Platform: macOS
Application: Arc Browser
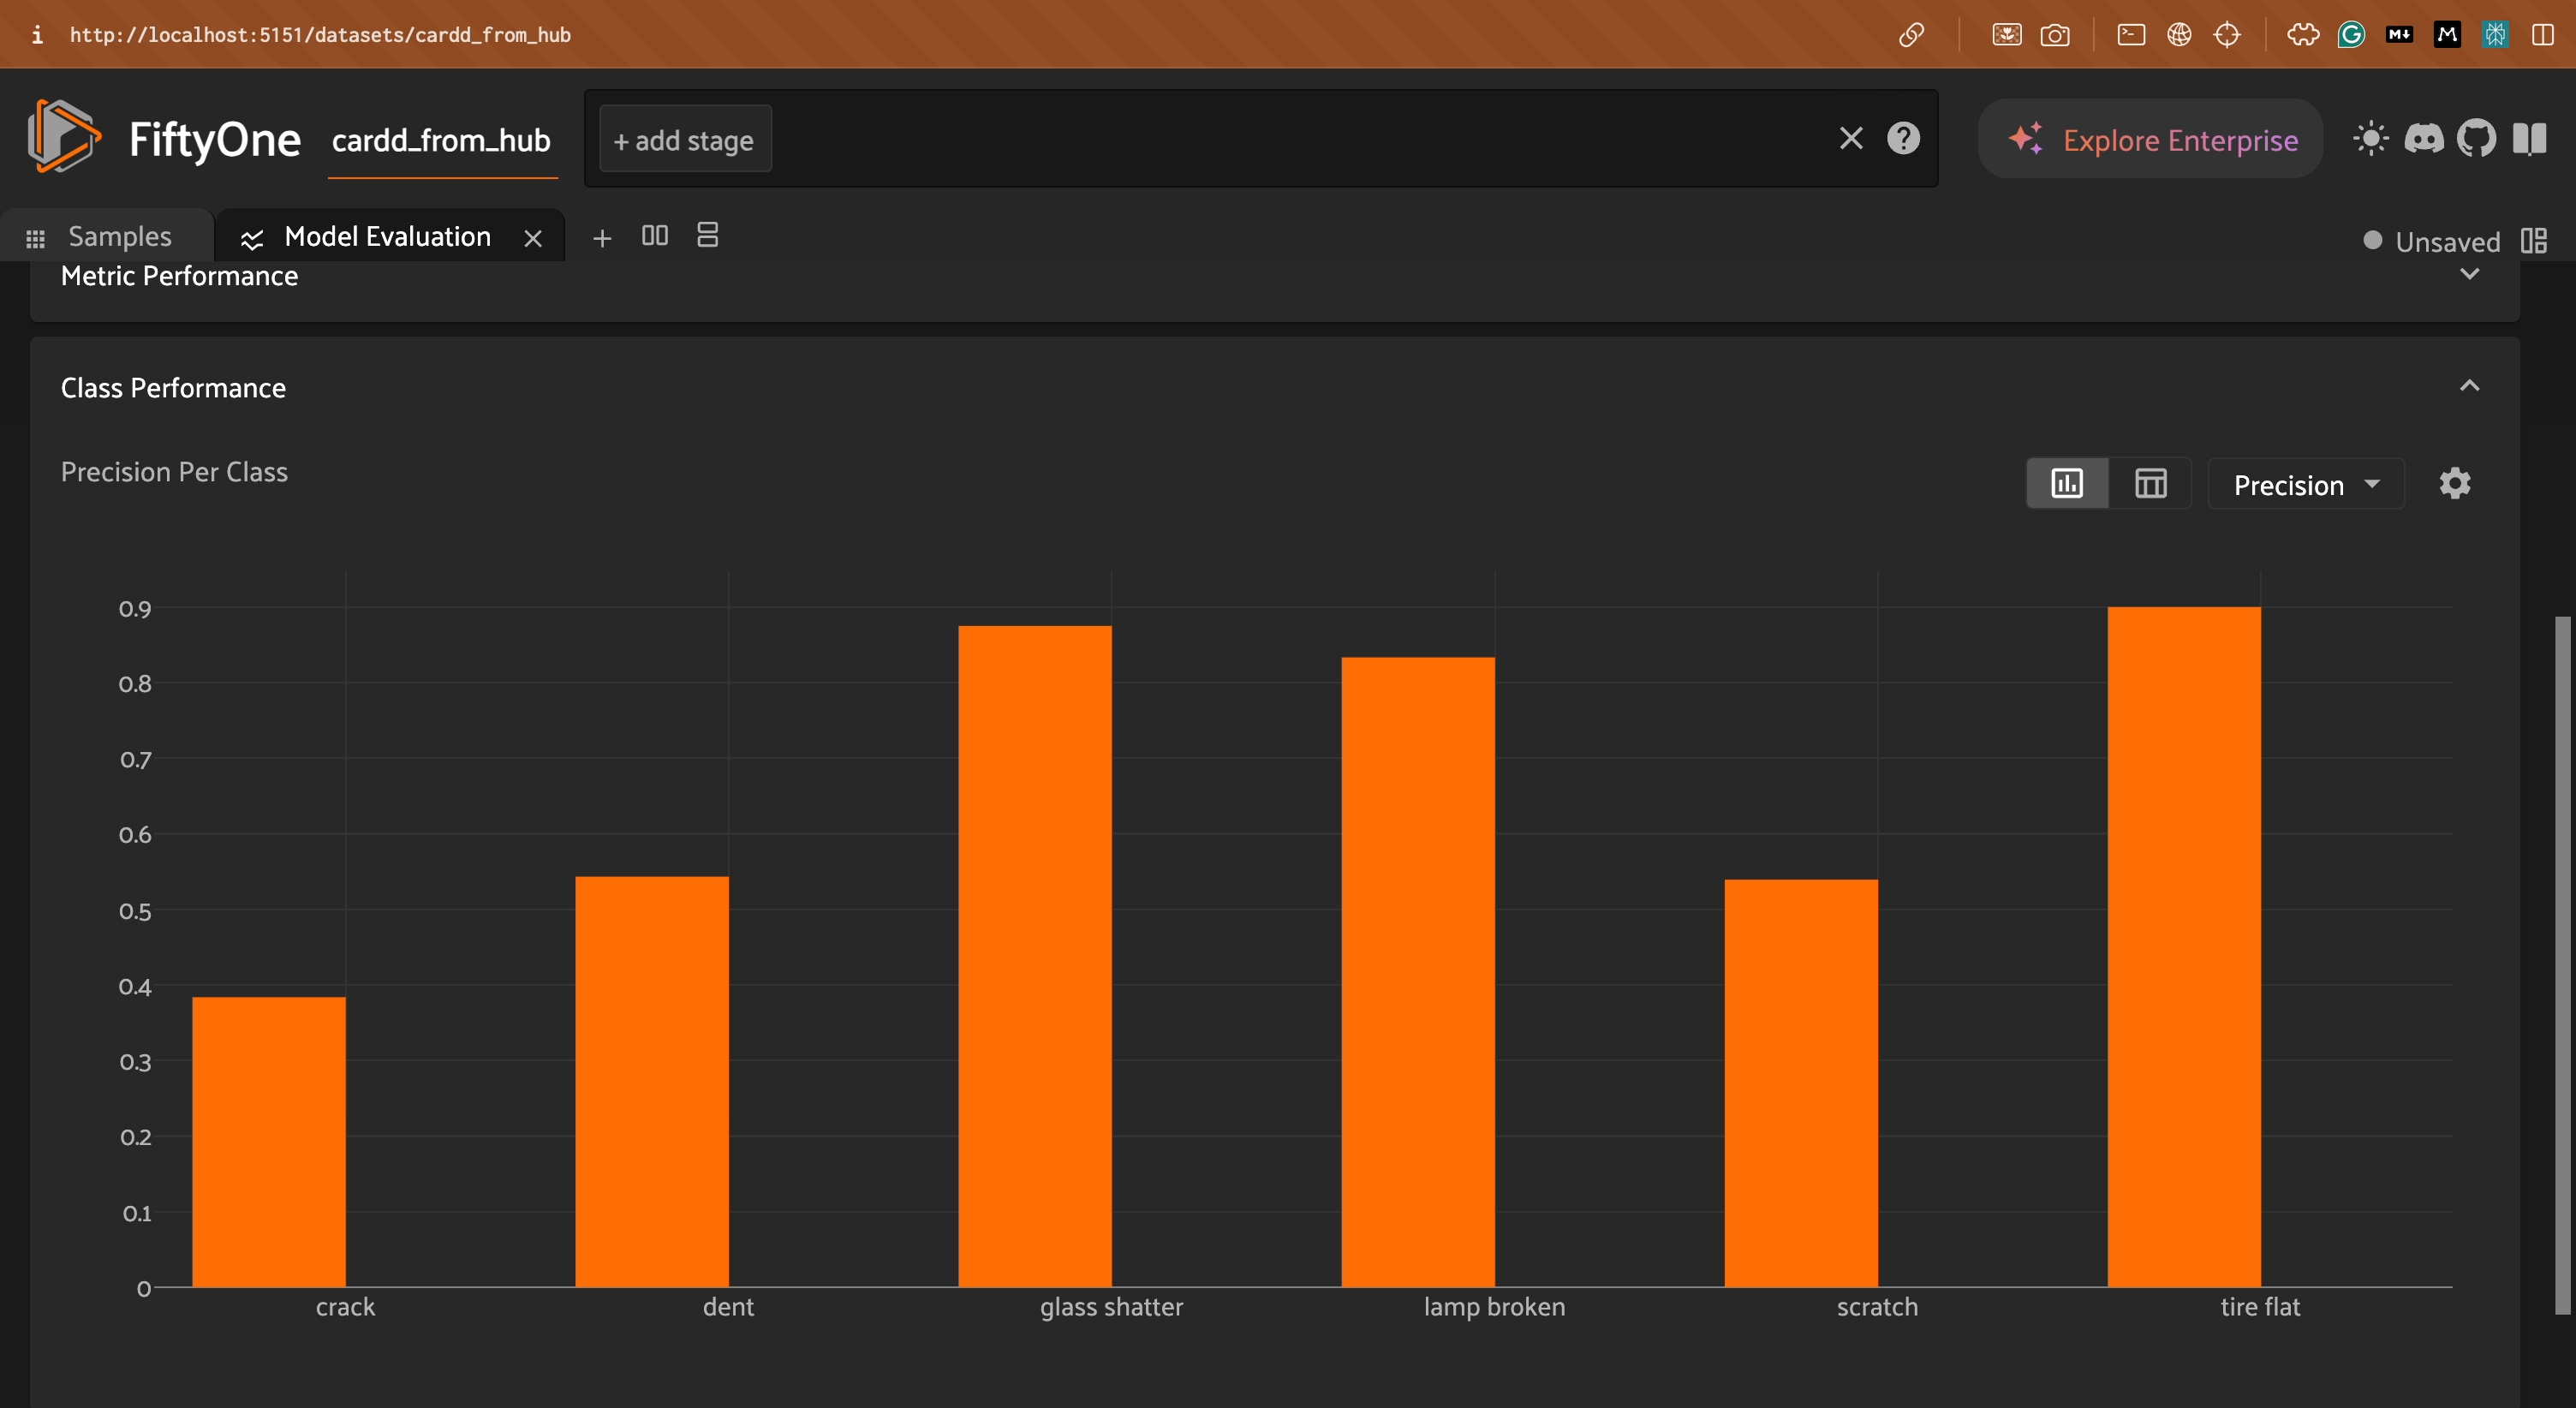
task_description: Switch to table view for per class performance
action_type: click
element_info: Icon
steps_since_start: 1
task_description: Minimize the per class performance card in the model evaluation panel
action_type: click
element_info: Menu Item
steps_since_start: 1